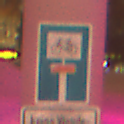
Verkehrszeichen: SackgasseRadverkehrDurchlaessig
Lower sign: HinweisGeaenderteVorfahrtVerkehrsfuehrungVerkehrsregelung3
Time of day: Night
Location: Outdoor (Urban)
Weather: Overcast
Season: Winter
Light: Artificial